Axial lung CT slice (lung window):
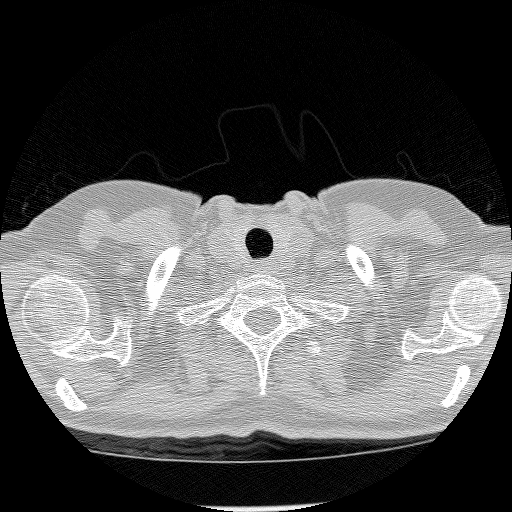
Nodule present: no